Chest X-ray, AP view. Patient: 14 years old, sex M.
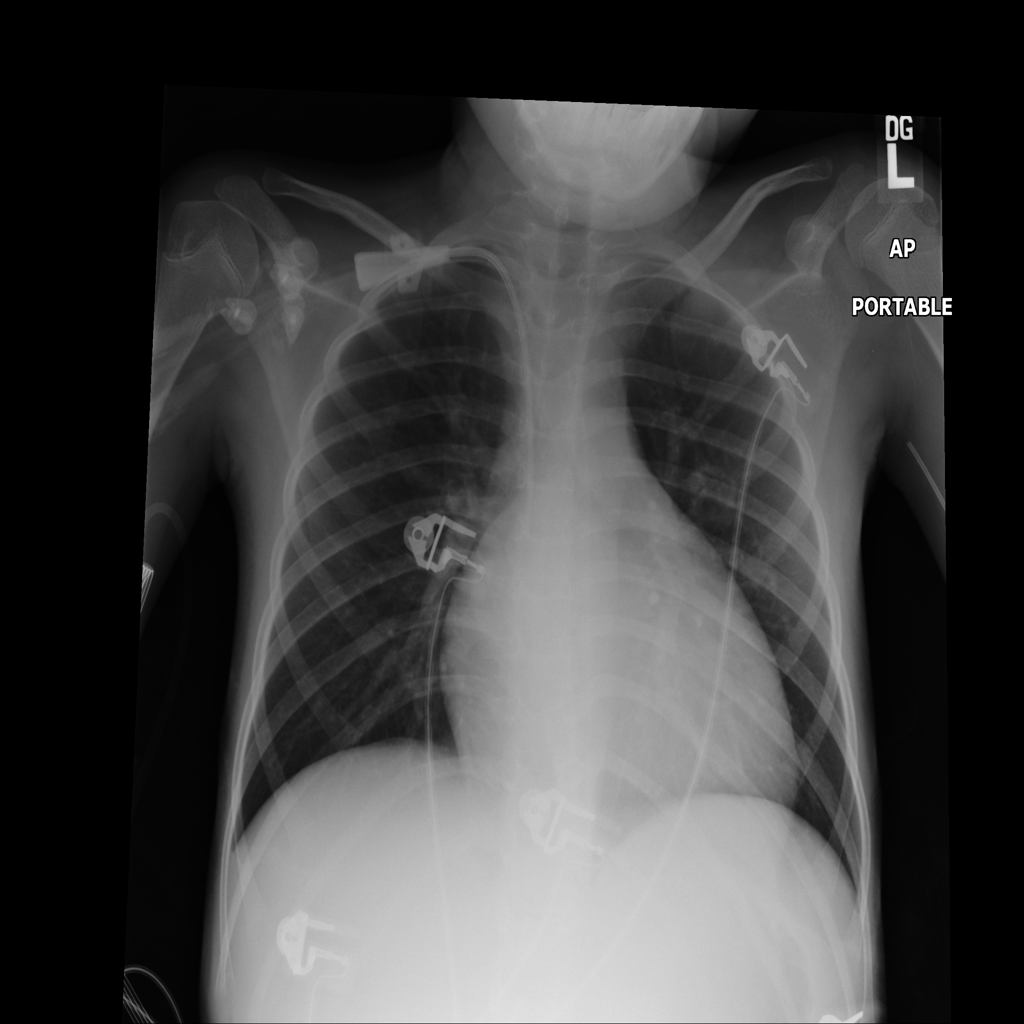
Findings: No Finding